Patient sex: M
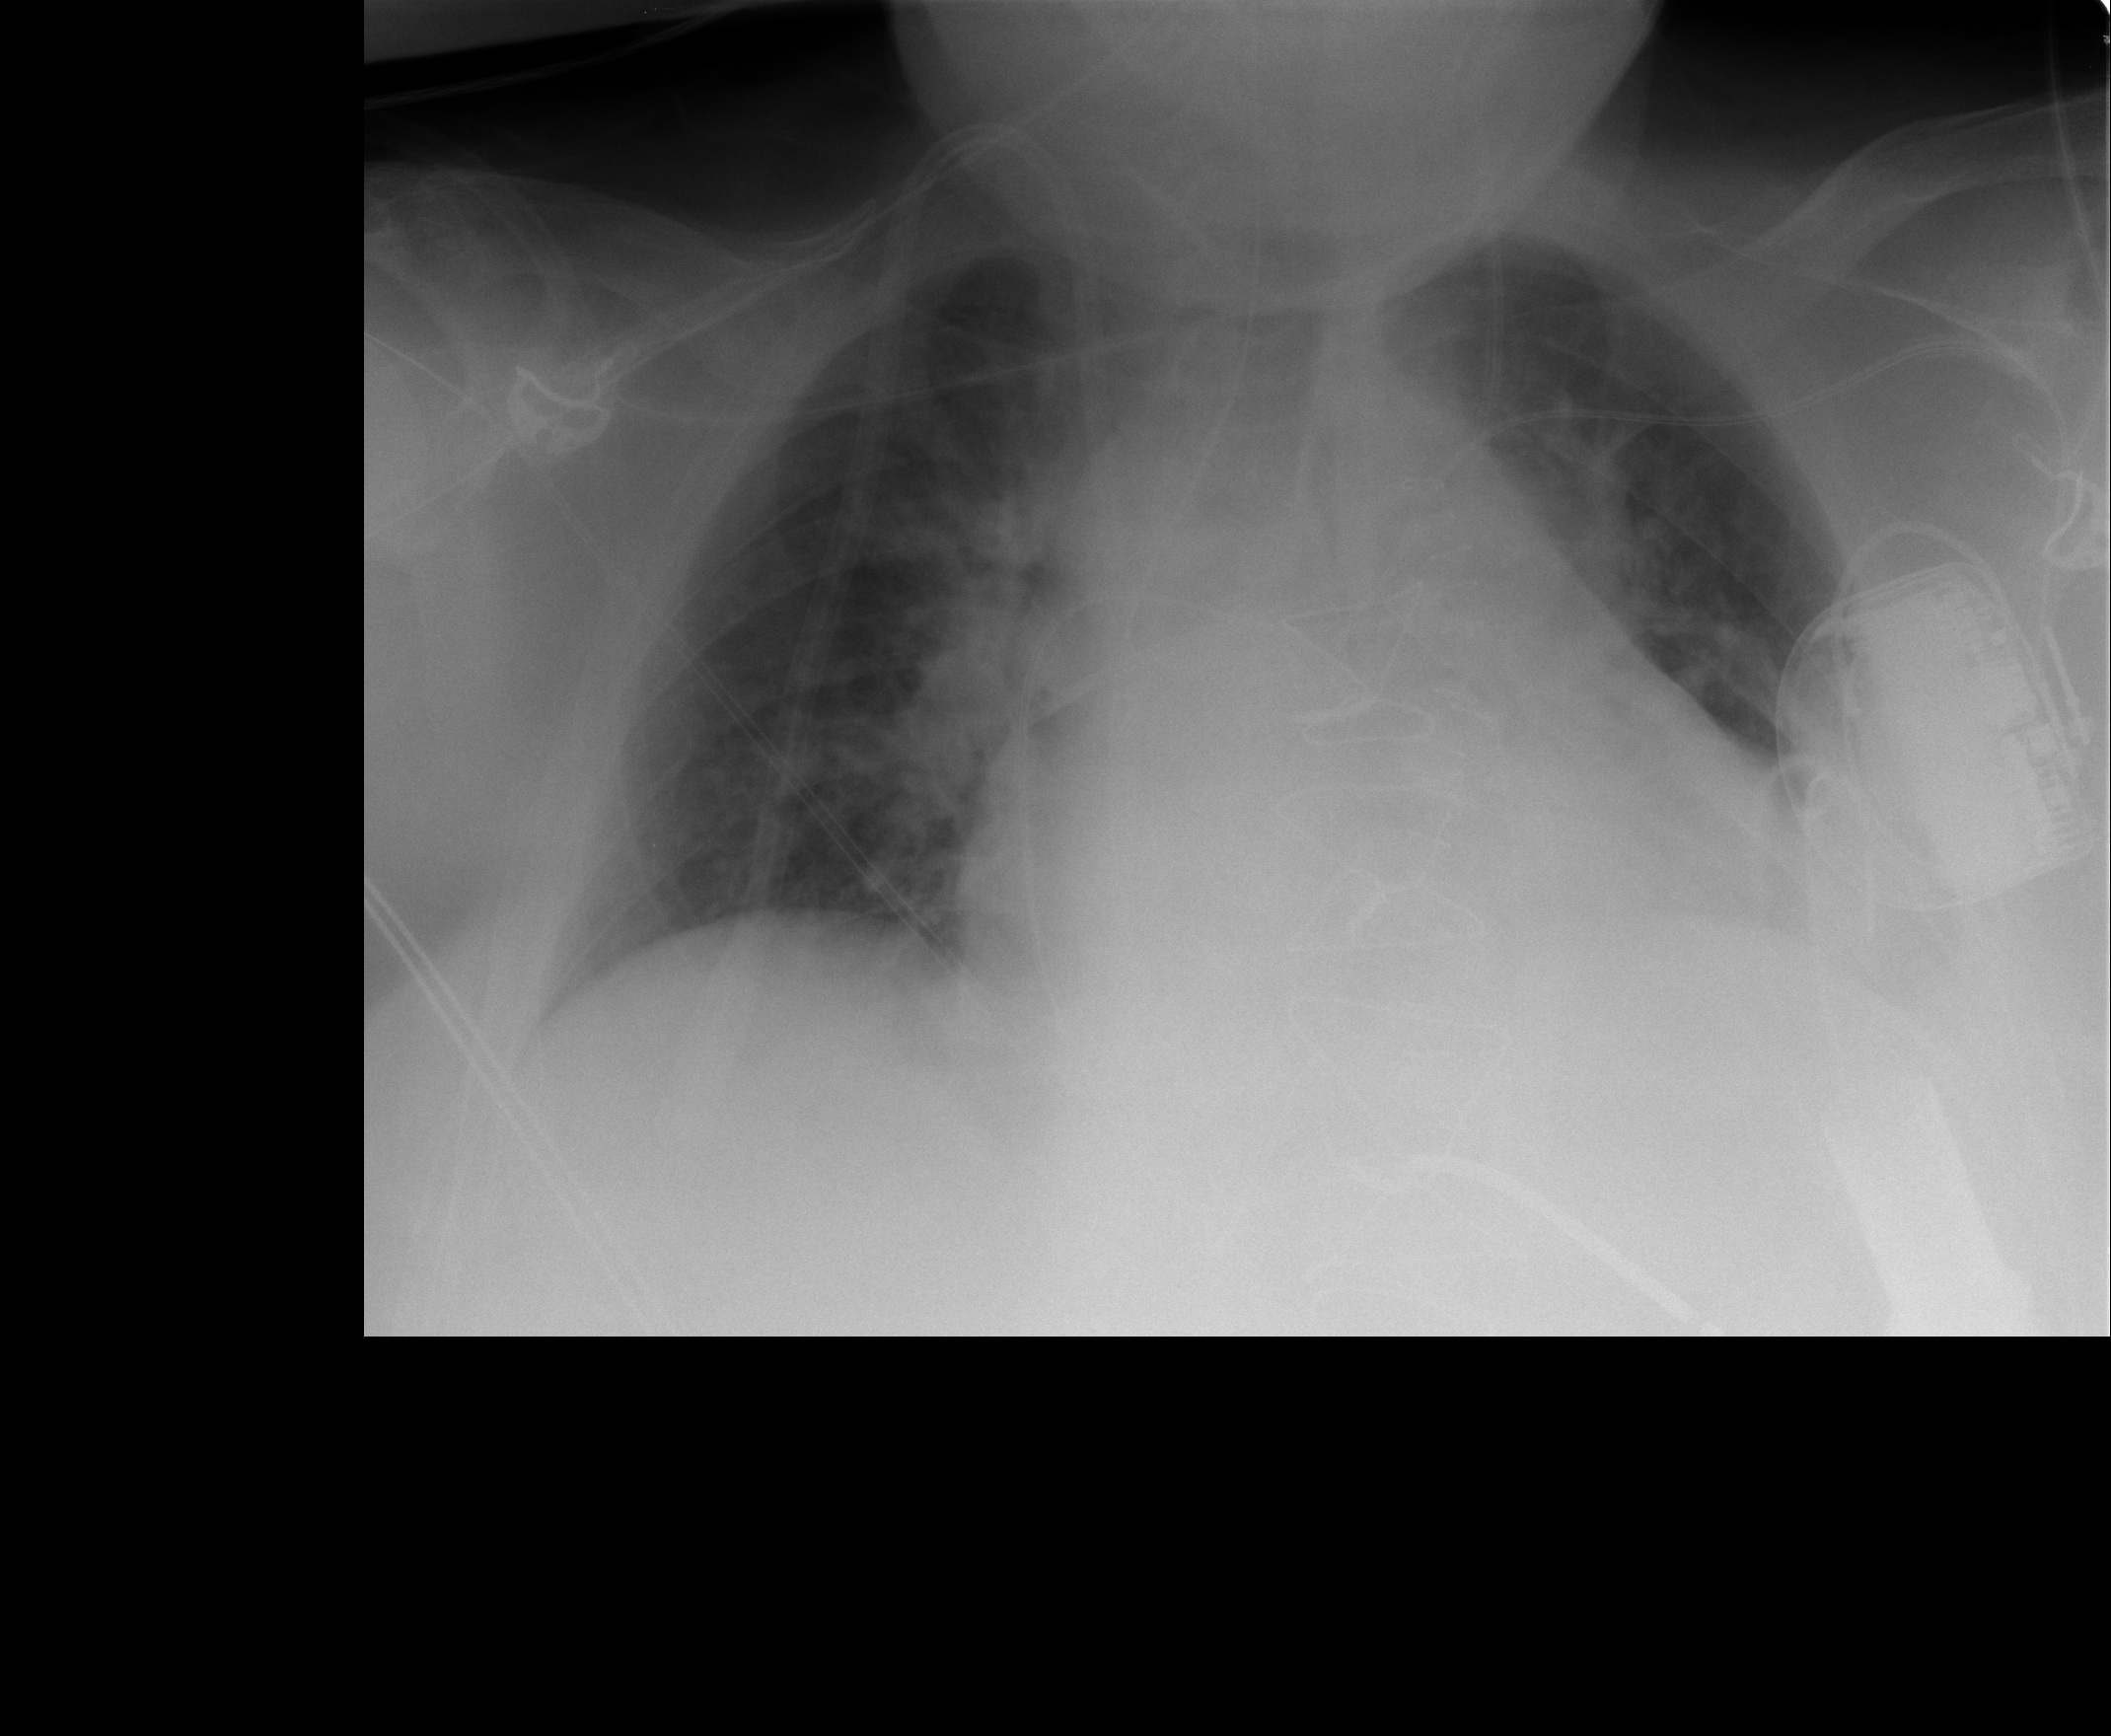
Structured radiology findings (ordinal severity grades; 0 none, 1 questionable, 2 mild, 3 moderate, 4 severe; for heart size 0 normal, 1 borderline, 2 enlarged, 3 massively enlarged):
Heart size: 3
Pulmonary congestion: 2
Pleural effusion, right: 0
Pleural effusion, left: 2
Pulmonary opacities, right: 0
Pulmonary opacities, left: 0
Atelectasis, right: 2
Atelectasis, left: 2